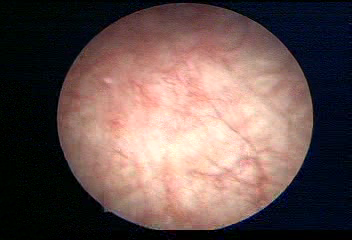
Modality: WLC
Class: Normal mucosa
Bladder cancer association: No